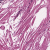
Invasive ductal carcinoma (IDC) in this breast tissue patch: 0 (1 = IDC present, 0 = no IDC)